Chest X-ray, AP view. Patient: 67 years old, sex F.
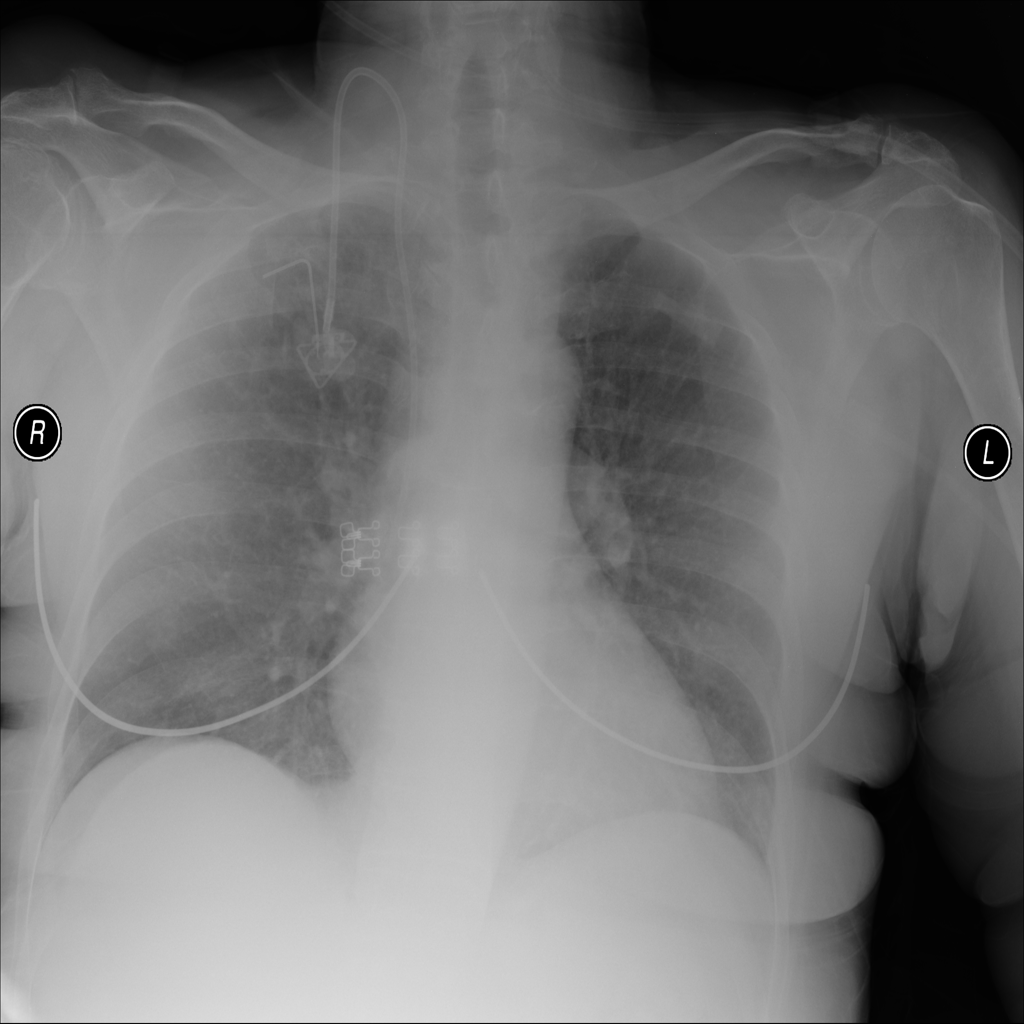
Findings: No Finding